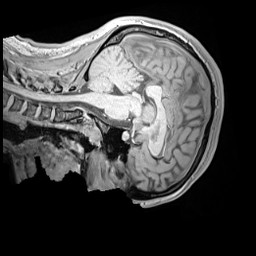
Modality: MP2RAGE
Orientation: sagittal
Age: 12
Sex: female
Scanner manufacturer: siemens
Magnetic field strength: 3 T
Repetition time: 4 s
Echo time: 0.00303 s